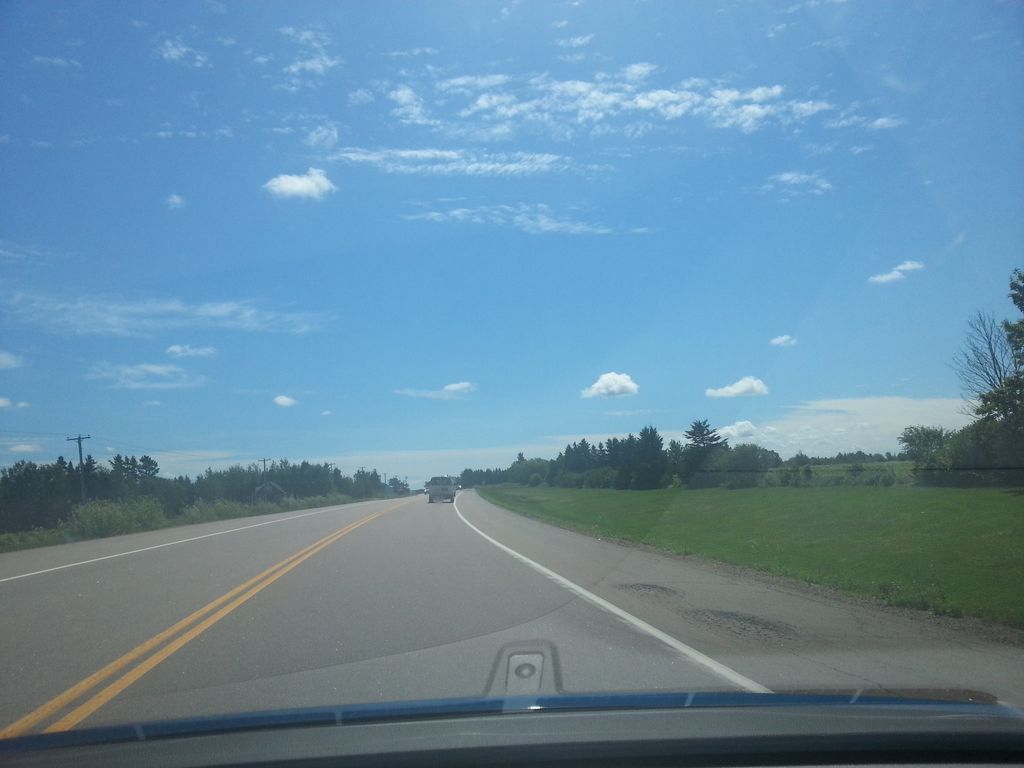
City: charlottetown